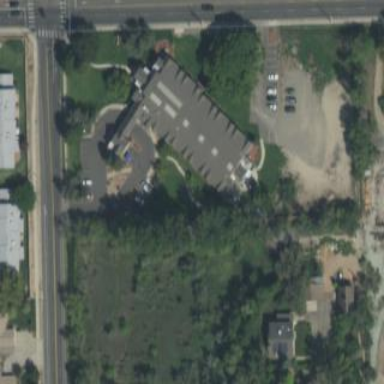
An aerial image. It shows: Commercial building.